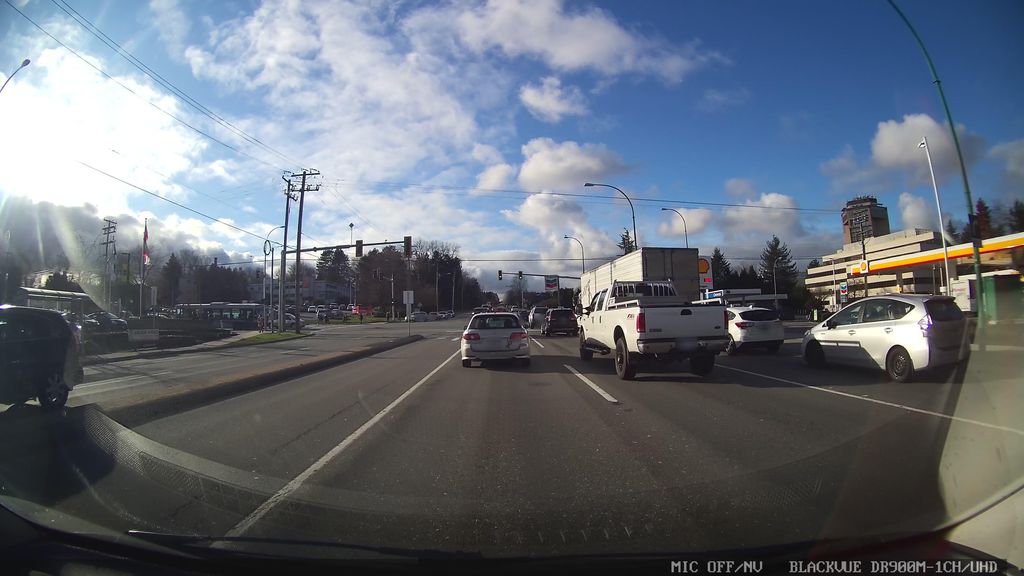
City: vancouver